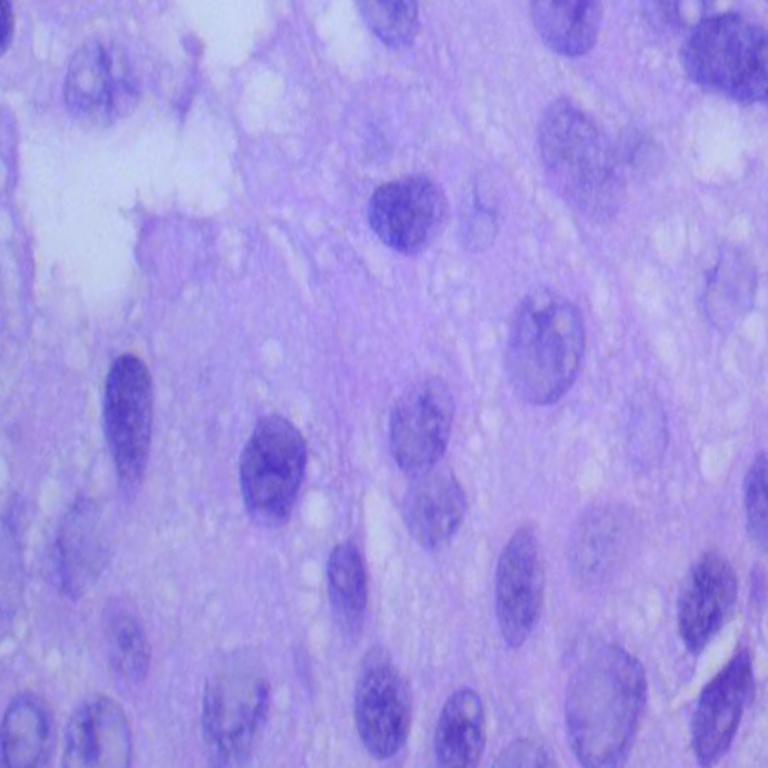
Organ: lung
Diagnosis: squamous carcinomas